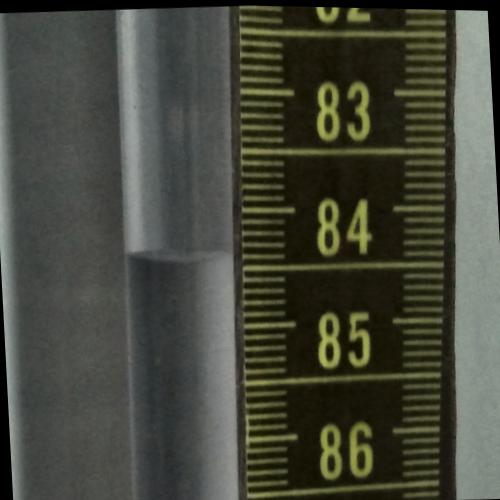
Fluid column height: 84.4 cm